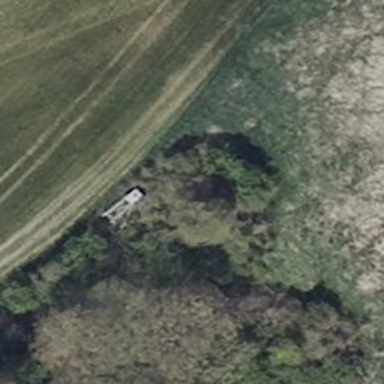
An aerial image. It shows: Hunting stand.